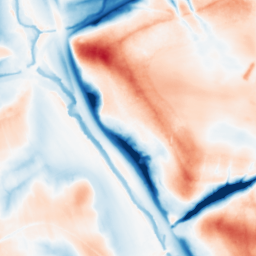
Category: multiscale
Decomposition family: dog_multiscale
Decomposition parameters: sigma_ratio: 2
n_scales: 5
base_sigma: 0.5
Upsampling method: linear_exact
Upsampling parameters: scale: 4
Upsampling scale: 4